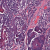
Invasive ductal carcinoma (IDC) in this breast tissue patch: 0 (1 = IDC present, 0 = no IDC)